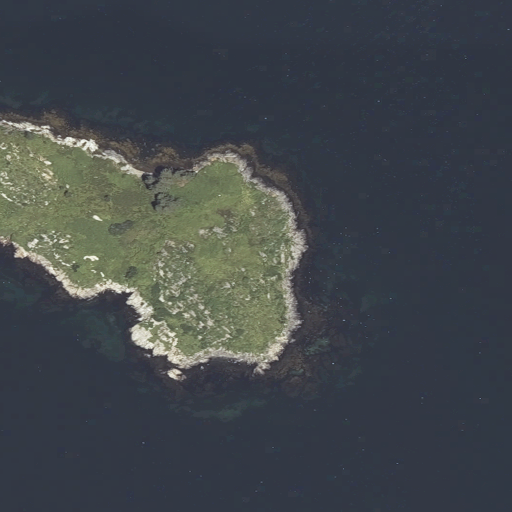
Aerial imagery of island in Maine named Spectacle Island containing open water, grassland, herbaceous wetlands, barren land, and woody wetlands